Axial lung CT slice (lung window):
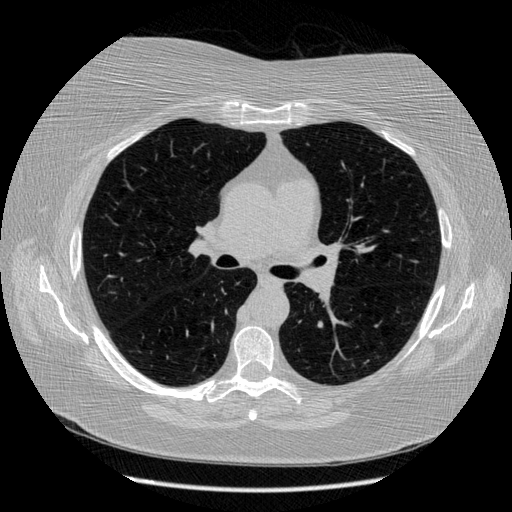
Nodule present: no